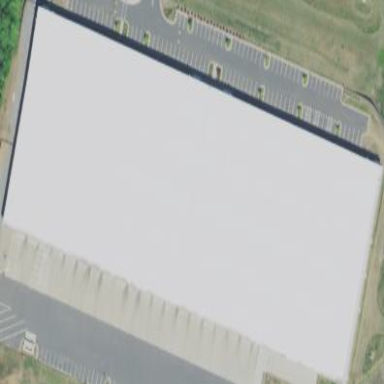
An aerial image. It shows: Warehouse building.